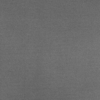
Label: dusty